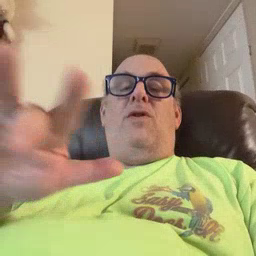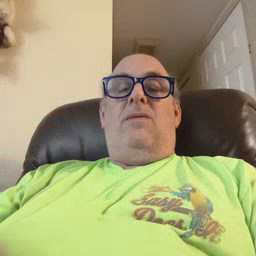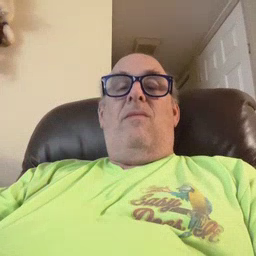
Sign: empty